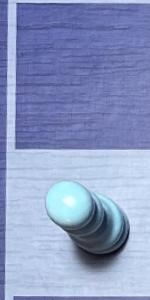
Label: Pawn_White